Chest X-ray. View position: PA
Patient age: 24
Patient sex: M
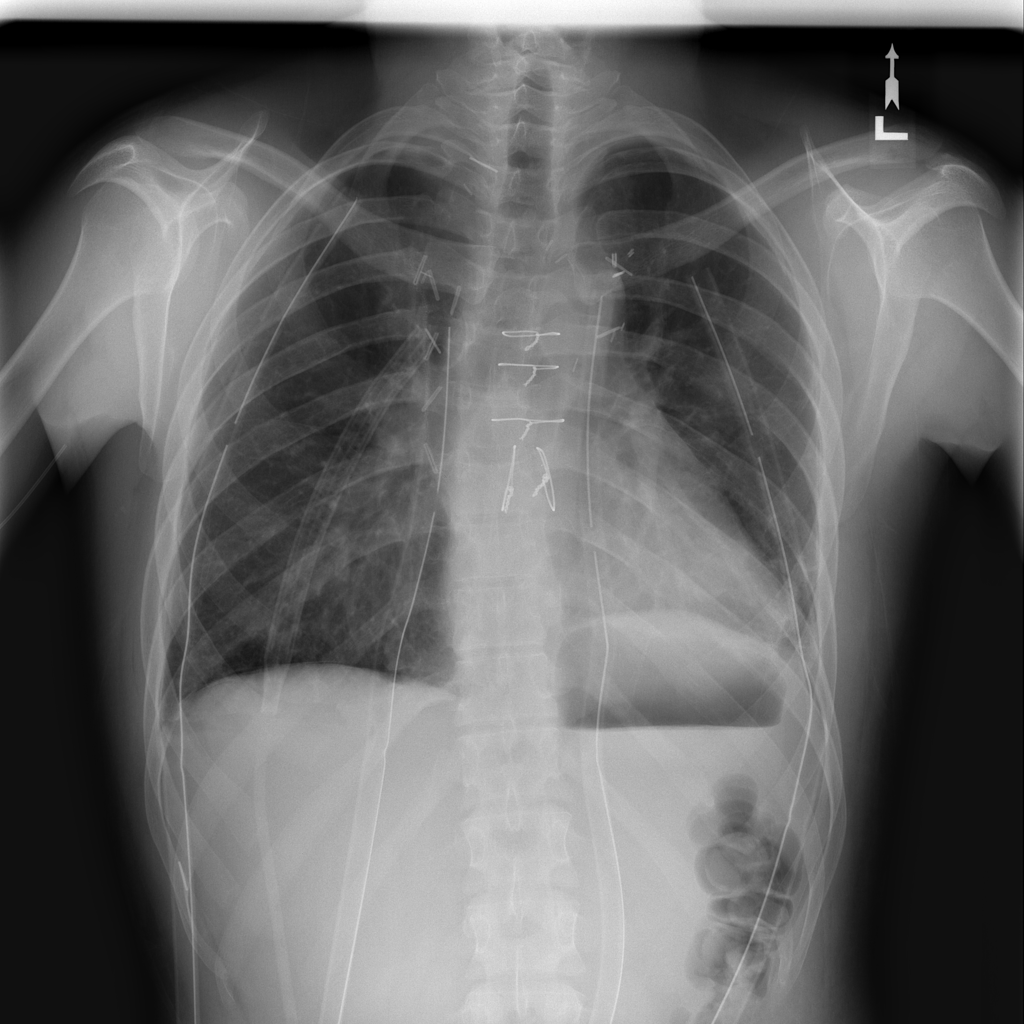
Finding: Pneumothorax